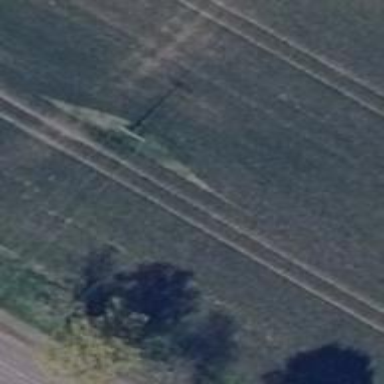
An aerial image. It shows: Minor power line.